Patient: sex M, age 43
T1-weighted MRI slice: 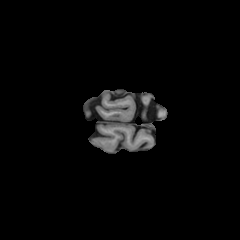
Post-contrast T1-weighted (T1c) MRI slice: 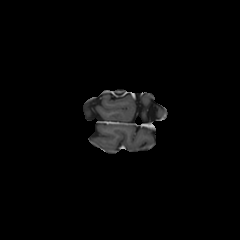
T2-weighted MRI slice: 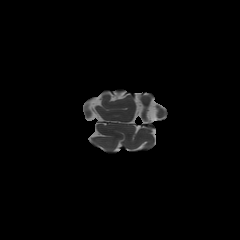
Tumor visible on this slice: no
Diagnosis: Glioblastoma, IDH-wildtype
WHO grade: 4